Field crop: tomato
Growth stage: 1
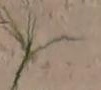
Species: cyperus